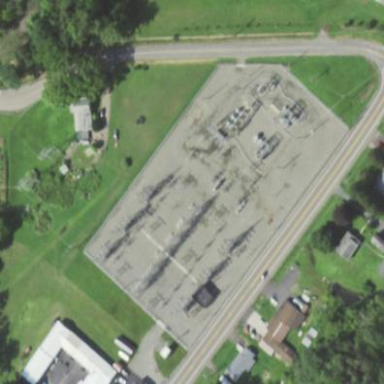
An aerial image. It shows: Substation surrounded by fence.